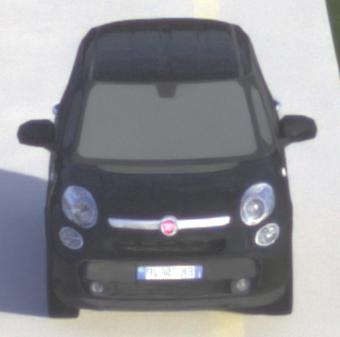
Make: Fiat
Model: 500L 1.4 16V
Detailed model: 500L (199)
Model produced from: 2012/10
Model produced until: 2017/05
Doors: 5
Color: black
Road condition: dry road
Daytime: morning or afternoon
Contrast: medium contrast